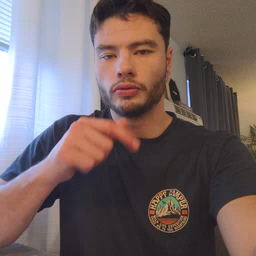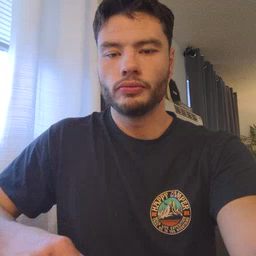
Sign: hello